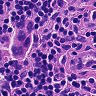
Metastatic tissue present: yes